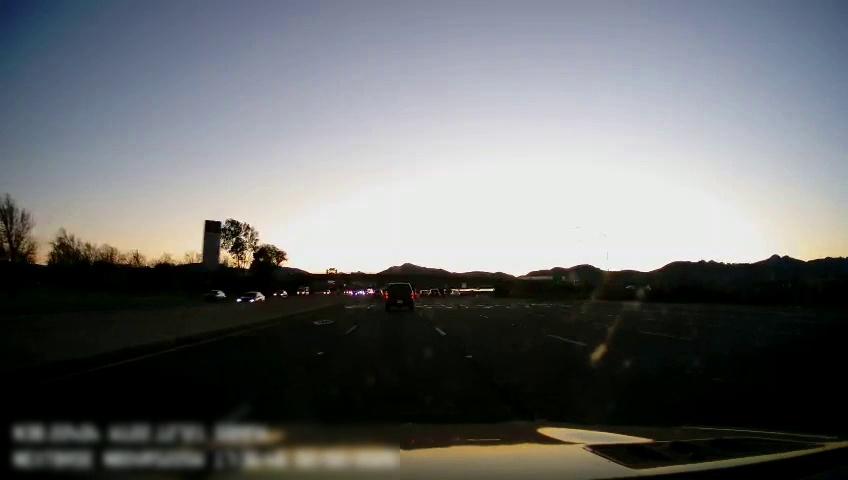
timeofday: Dusk/Dawn/Twilight
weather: Sunny
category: Drivable Space
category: Drivable Space
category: Vehicles | Car
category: Vehicles | Car
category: Vehicles | Car
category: Vehicles | Car
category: Vehicles | Car
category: Vehicles | Car
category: Vehicles | SUV
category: Lanes | Alternate Lane
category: Lanes | Current Lane
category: Lanes | Current Lane
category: Lanes | Alternate Lane
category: Lanes | Alternate Lane
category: Lanes | Alternate Lane